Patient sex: F
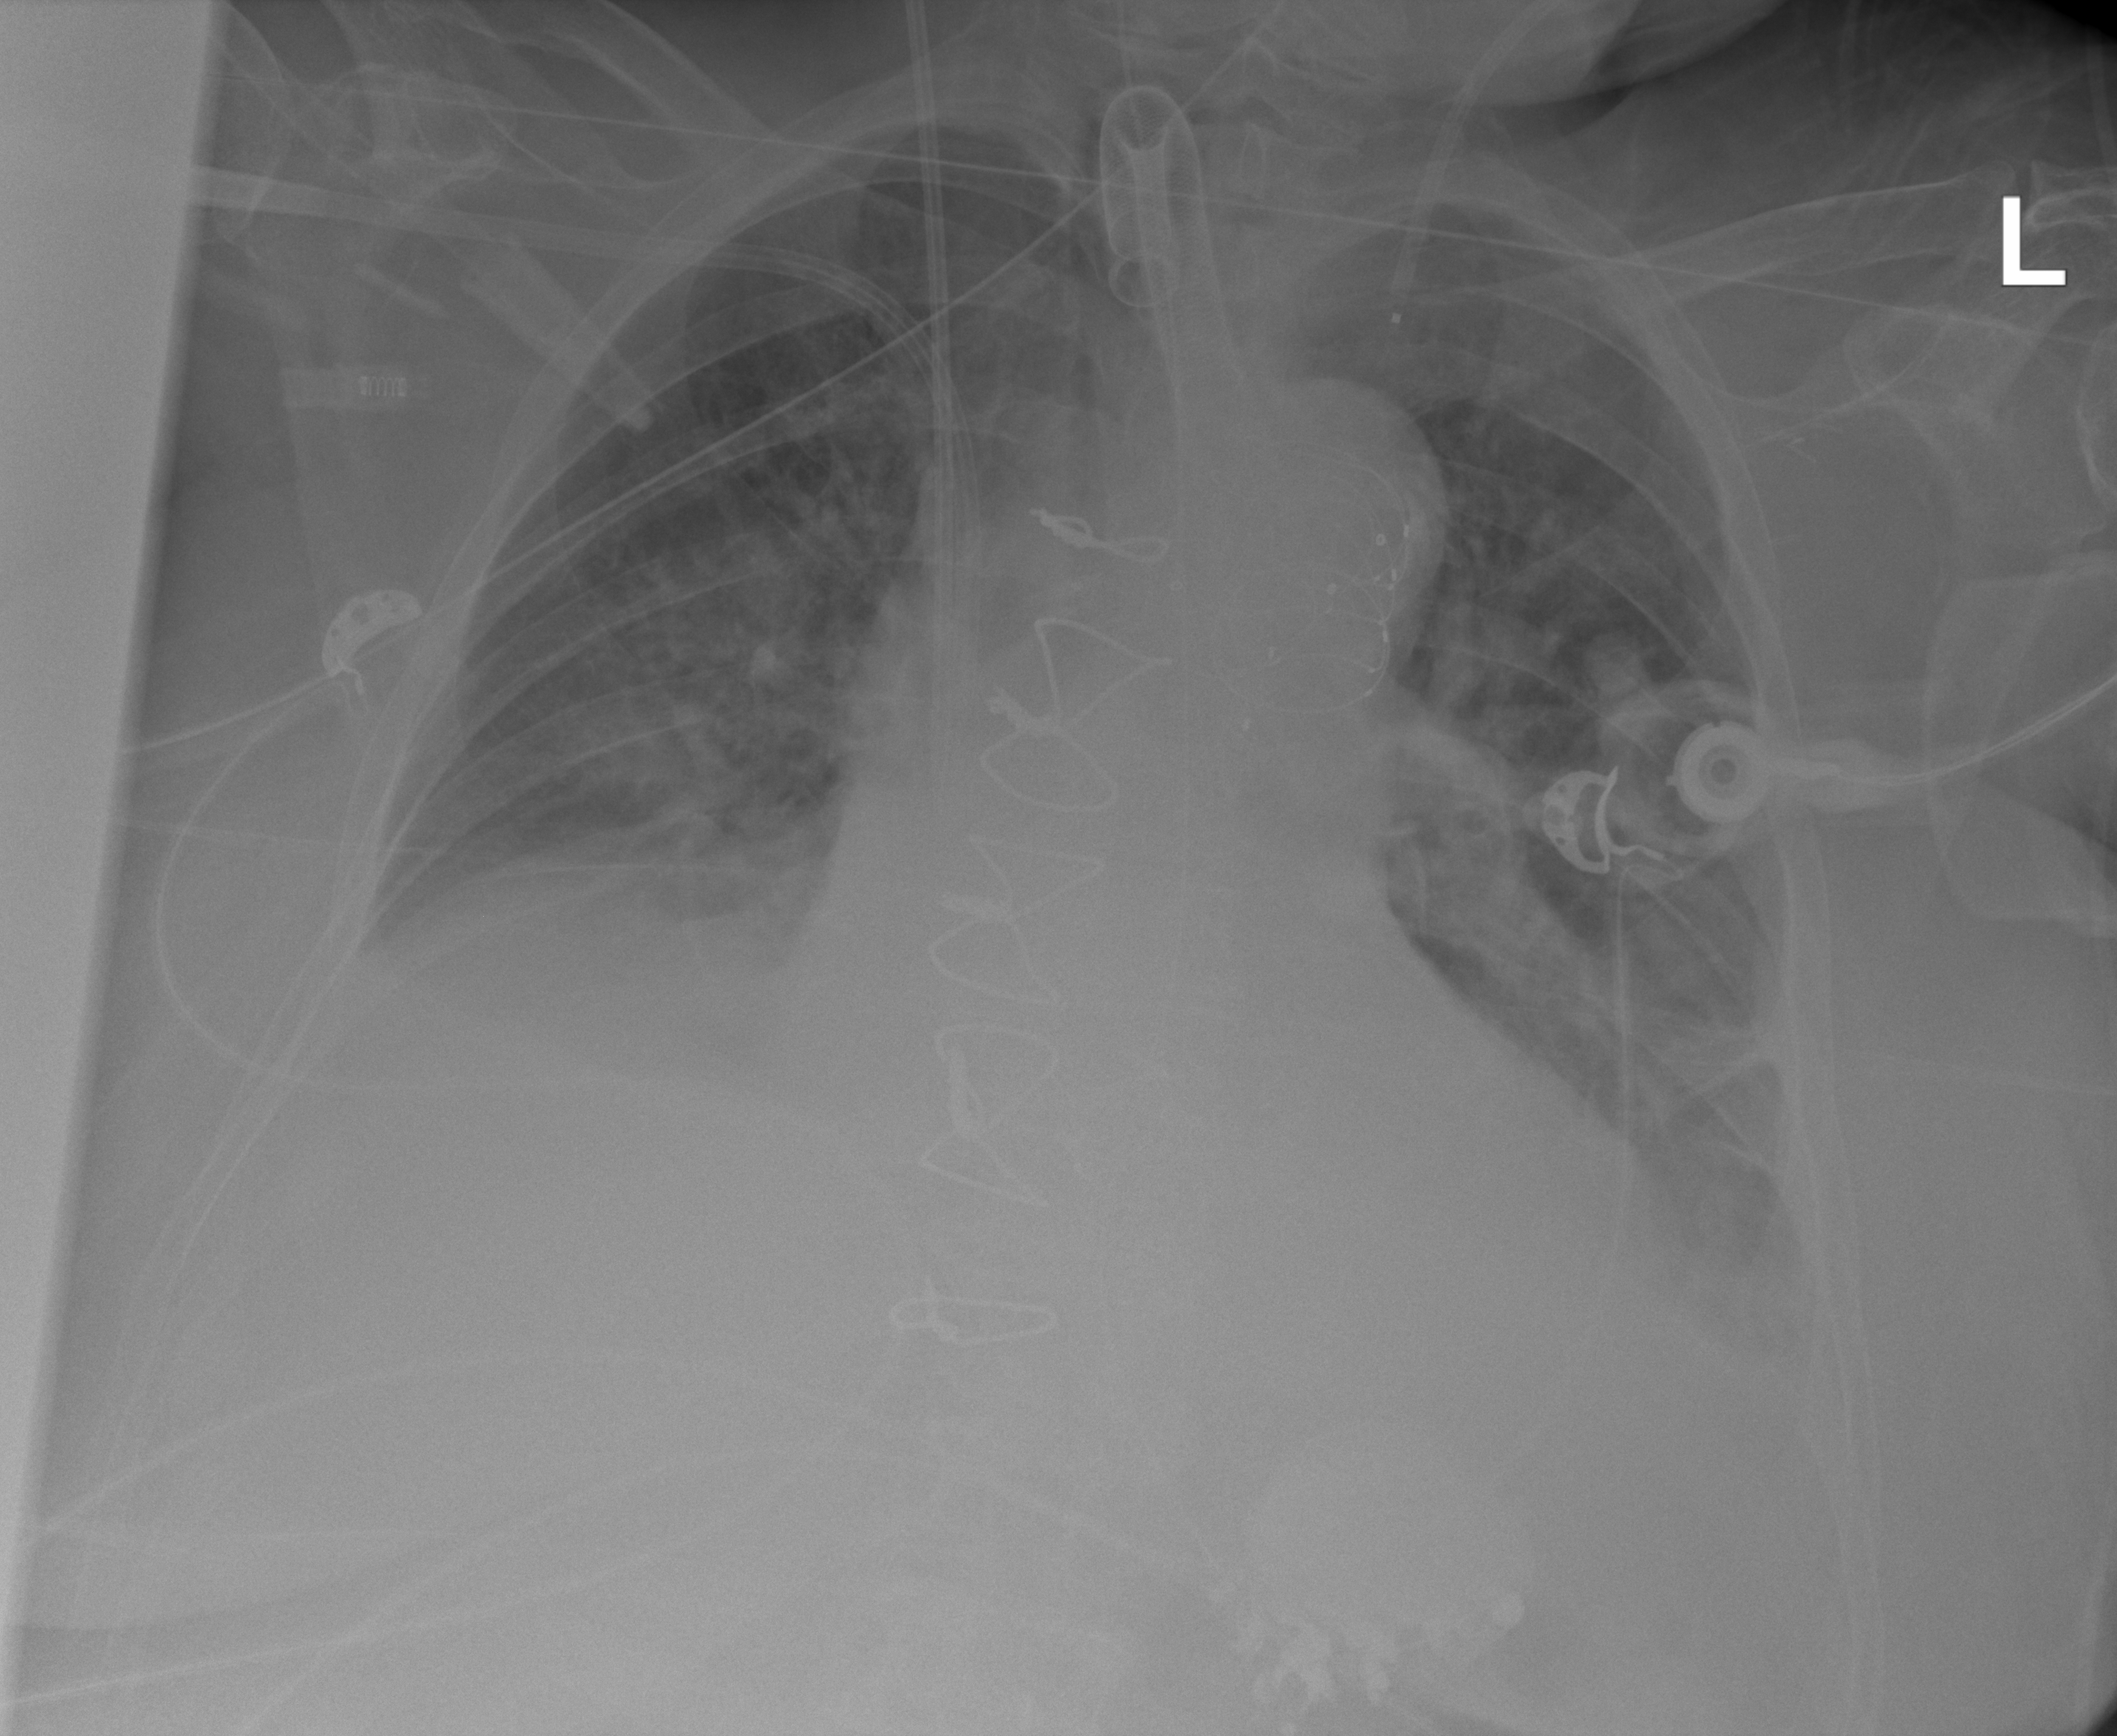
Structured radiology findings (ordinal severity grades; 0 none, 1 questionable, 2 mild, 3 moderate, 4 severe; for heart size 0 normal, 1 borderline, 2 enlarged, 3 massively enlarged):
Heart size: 2
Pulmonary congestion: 2
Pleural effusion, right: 2
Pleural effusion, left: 2
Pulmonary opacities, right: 2
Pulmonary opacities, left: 2
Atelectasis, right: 2
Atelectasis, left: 2